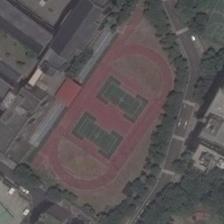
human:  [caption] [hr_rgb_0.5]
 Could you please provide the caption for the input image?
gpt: a playground is surrounded by some green trees and many buildings .

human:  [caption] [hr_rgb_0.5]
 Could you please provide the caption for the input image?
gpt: the neatly-arranged plants rim the exercise consisting of two tennis courts .

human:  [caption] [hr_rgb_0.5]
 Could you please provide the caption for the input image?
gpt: some buildings and a road with green plants in one side are around a playground .

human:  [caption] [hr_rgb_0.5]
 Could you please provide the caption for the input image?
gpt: the court and trees arranged in irregular shape .

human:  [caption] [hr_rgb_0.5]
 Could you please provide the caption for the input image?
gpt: a playground is surrounded by many trees and houses .